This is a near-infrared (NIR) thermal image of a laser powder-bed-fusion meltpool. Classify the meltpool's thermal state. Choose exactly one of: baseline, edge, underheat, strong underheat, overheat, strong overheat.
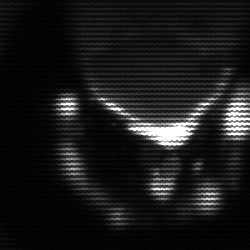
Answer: edge